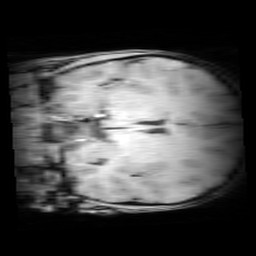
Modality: MP2RAGE
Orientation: coronal
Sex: female
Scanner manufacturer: siemens
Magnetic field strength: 3 T
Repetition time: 5 s
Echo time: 0.00355 s